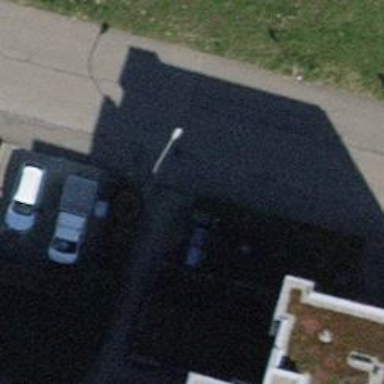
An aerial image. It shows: Asphalt sidewalk along the footway.